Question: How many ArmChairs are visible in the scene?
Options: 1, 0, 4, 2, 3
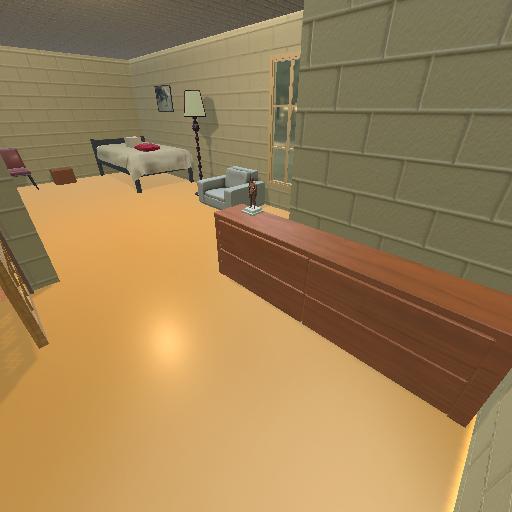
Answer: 1